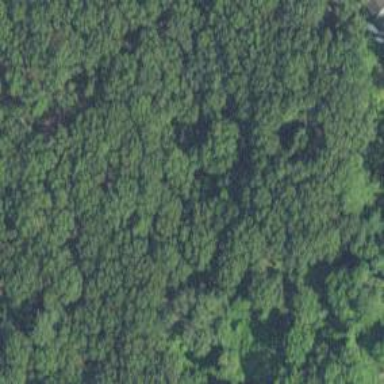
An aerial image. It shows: Mixed woodland with various types of leaves.